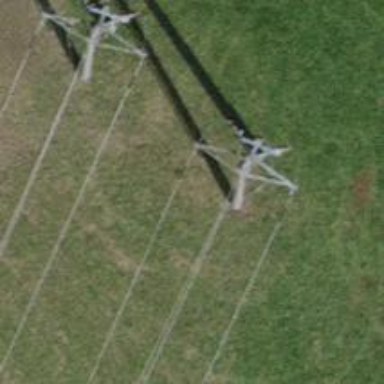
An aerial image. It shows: Concrete power pole.